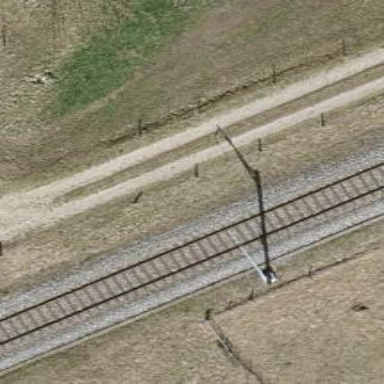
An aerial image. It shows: Catenary mast for power lines.